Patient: sex M, age 64
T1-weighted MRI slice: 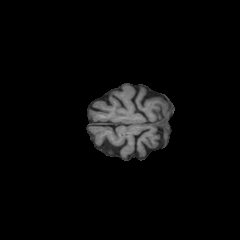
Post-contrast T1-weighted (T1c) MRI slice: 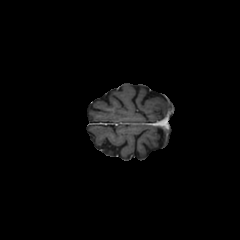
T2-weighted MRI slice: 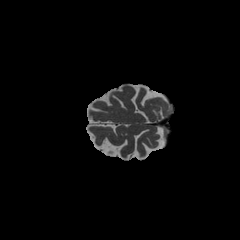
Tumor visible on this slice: no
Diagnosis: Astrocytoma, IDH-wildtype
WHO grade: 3